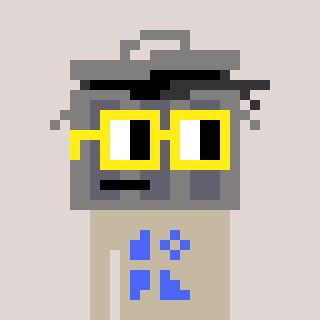
a pixel art character with square yellow glasses, a trashcan-shaped head and a bege-colored body on a warm background